Question: I have a method that takes in a 'bitmap' object and overlays dates and times strings over it and returns that new 'bitmap'. The code is below.
'''
public static Bitmap overlayBitmap(Bitmap sourceBMP, int width, int height, List<String> times, List<String> dates, IEnumerable<Color> colors) {
// Determine the new width
float newWidth = width + (width / 3.0f);
float newHeight = height + (height / 3.0f);
// Intelligent vertical + horizontal text distance calculator
float verticalDistance = height / (times.Count - 1.0f);
float horizontalDistance = width / (dates.Count - 1.0f);
Bitmap result = new Bitmap((int)newWidth, (int)newHeight);
using (Graphics g = Graphics.FromImage(result)) {
// Background color
Brush brush = new SolidBrush(colors.First());
g.FillRectangle(brush, 0, 0, newWidth, newHeight);
g.InterpolationMode = System.Drawing.Drawing2D.InterpolationMode.NearestNeighbor;
// Times text configs
StringFormat stringFormatTimes = new StringFormat();
stringFormatTimes.LineAlignment = StringAlignment.Center;
stringFormatTimes.Alignment = StringAlignment.Center;
Font drawFontY = new Font("Whitney", newHeight / 70);
// Dates text configs
StringFormat stringFormatDates = new StringFormat();
stringFormatDates.LineAlignment = StringAlignment.Center;
stringFormatTimes.Alignment = StringAlignment.Center;
stringFormatDates.FormatFlags = StringFormatFlags.DirectionVertical;
Font drawFontX = new Font("Whitney", newHeight / 70);
// Location of times text
for (int i = 0; i < times.Count; i++) {
if (i % determineIncrementTimes(times.Count) == 0) {
g.DrawString(times[i], drawFontX, Brushes.White, (((newWidth - width) / 2) / 2), ((newHeight - height) / 2) + (verticalDistance * i), stringFormatTimes);
}
}
// Location of dates text
for (int i = 0; i < dates.Count; i++) {
if (i % determineIncrementDates(dates.Count) == 0) {
g.DrawString(dates[i], drawFontY, Brushes.White, ((newWidth - width) / 2) + (horizontalDistance * i), ((newHeight - height) / 2) + height, stringFormatDates);
}
}
// New X and Y Position of the sourceBMP within the new BMP.
int XPos = width / 6;
int YPos = height / 6;
// Int -> Float casting for the outline
float fXPos = width / 6.0f;
float fYPos = height / 6.0f;
float fWidth = width / 1.0f;
float fHeight = height / 1.0f;
// Draw new image at the position width/6 and height/6 with the size at width and height
g.DrawImage(sourceBMP, fXPos, fYPos, fWidth, fHeight);
g.DrawRectangle(Pens.White, fXPos, fYPos, fWidth, fHeight); // white outline
g.Dispose();
}
return result;
}
'''
My concern is, I would like to be able, for the next developer, to easily access and set particular values that currently I've only "hardcoded" in. An example being the x-position of the time text calculated via this snippet of code:
'(((newWidth - width) / 2) / 2)'
Realistically I'd like to have the developer be able to access and/or set this value through simply typing in:
'something.XPos = [someFloat];'
How my method above is used (is pseudo-code) is as the following:
'''
private readonly Bitmap _image;
private readonly Bitmap _overlayedImage;
public myConstructor(int someInputValues){
// some code that generates the first bitmap called _image
_newImage = overlayImage(_image, ....);
}
'''
For reference this is the image drawn:

My question is - since some values need to be casted and initialized first, can I set my instance variables at the end of the method, before the closing brace?
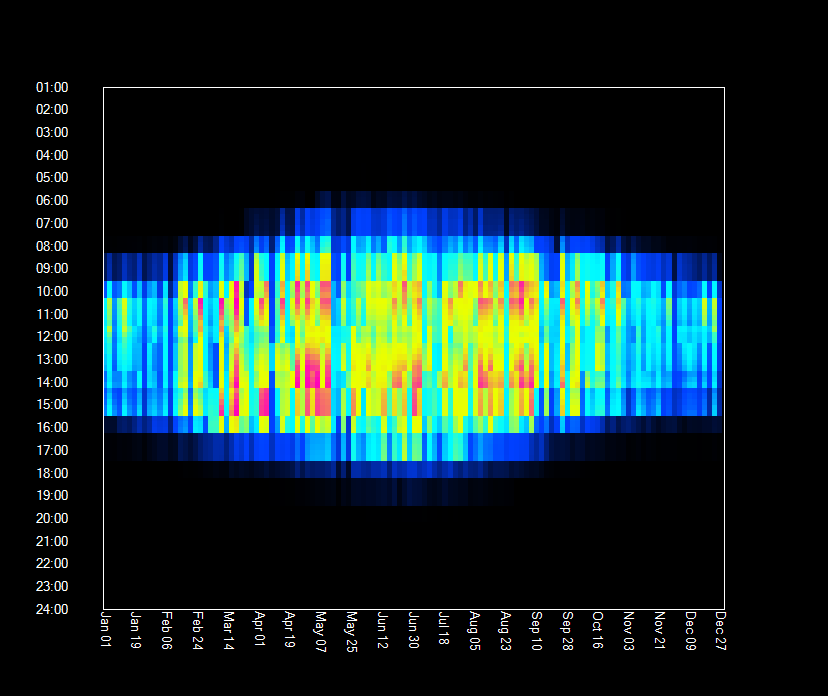
Answer: '''
public Bitmap overlayBitmap
{
get
{
// Build bitmap overlay
return overlayBitmapOutput;
}
...
}
'''
[Edit: Answer Insufficient >> Wait]